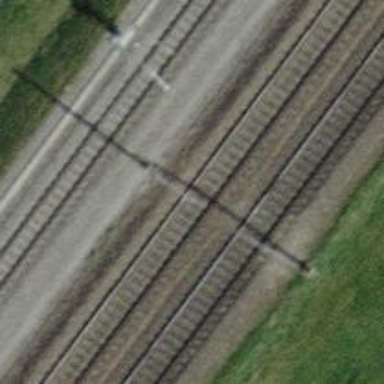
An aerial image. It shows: Single-track electrified railway with contact line.